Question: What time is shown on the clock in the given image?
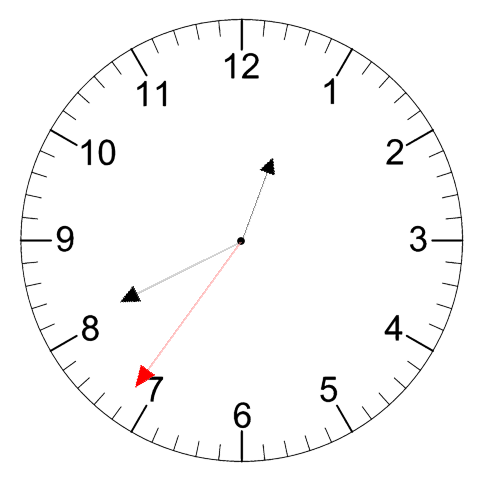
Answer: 12:40:36